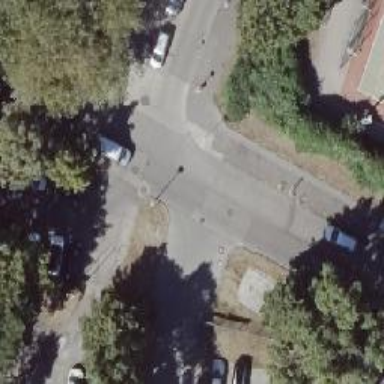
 there is asphalt sidewalk and parallel parking lane. The reason for narrow parking on the right side is mentioned."